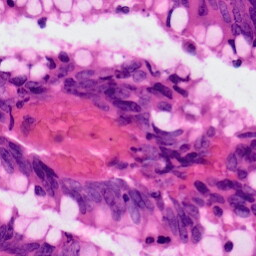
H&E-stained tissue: Colon